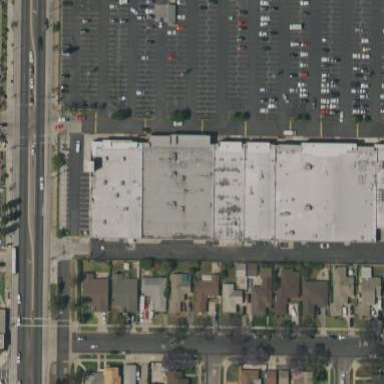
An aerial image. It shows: Retail building.